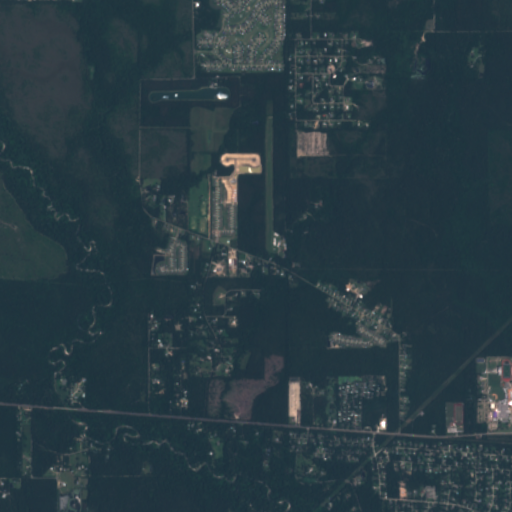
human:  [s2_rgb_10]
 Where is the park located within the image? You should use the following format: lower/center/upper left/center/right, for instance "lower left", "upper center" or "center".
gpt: The park is located in the lower right of the image.
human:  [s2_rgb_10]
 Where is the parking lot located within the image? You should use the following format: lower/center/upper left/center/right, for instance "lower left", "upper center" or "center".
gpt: The parking lot is located in the lower right of the image.
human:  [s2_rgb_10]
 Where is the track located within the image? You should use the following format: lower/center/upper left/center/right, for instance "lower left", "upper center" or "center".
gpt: The track is located in the lower right of the image.
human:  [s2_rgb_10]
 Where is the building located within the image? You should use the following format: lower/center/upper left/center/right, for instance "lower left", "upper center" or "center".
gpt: The building is located in the lower right of the image.
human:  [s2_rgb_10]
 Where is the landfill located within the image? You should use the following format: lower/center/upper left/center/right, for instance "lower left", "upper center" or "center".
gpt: There is no landfill in the image.